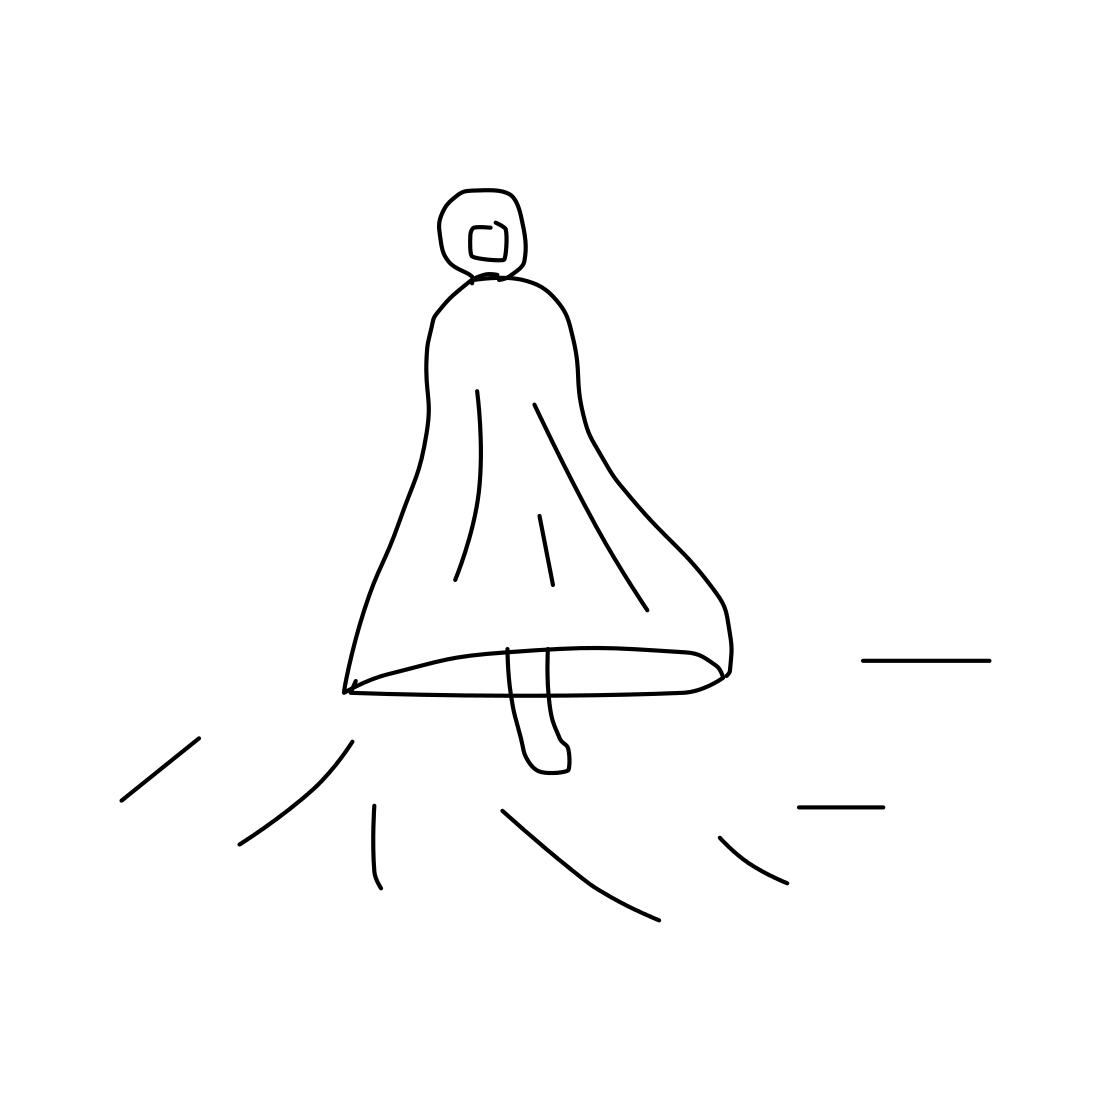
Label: bell